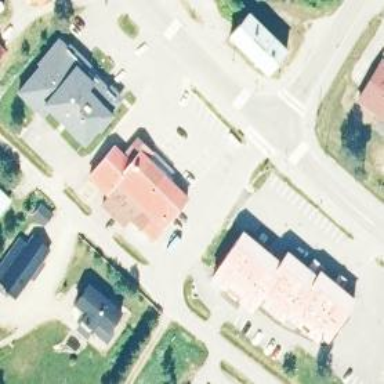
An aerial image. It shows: Convenience shop.